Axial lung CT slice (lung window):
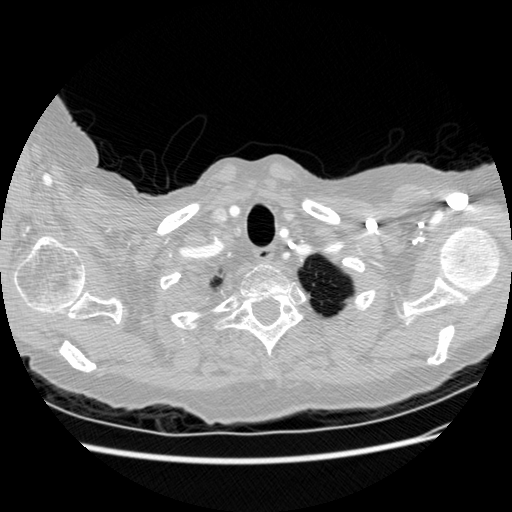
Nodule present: no